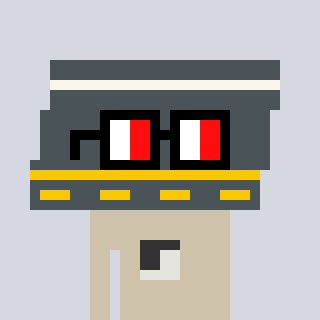
a pixel art character with square glasses with black frames and red eyes, a road-shaped head and a bege-colored body on a cool background